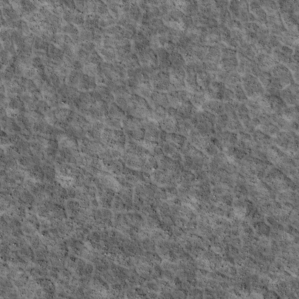
Label: non_frost